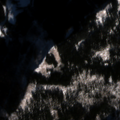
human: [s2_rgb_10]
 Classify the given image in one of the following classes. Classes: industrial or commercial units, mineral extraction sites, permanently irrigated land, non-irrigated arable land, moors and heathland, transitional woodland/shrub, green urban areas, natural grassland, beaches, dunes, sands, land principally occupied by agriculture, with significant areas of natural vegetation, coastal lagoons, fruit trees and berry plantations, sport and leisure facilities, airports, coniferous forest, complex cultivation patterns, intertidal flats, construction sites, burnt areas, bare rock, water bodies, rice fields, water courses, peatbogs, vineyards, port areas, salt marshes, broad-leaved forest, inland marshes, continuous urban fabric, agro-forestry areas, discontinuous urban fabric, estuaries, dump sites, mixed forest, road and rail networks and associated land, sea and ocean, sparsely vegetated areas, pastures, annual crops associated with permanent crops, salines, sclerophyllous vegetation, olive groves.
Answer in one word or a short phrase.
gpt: pastures, coniferous forest, mixed forest